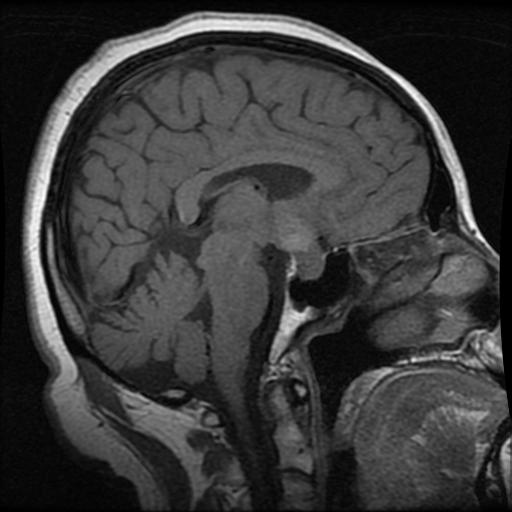
Label: pituitary